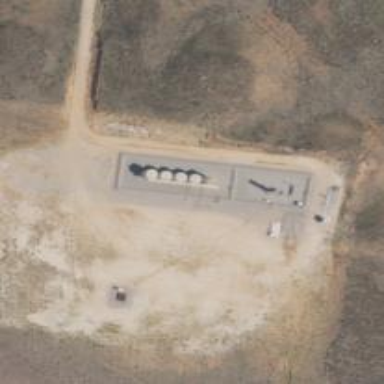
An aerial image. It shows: Storage tank with man-made structure.